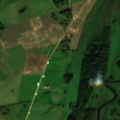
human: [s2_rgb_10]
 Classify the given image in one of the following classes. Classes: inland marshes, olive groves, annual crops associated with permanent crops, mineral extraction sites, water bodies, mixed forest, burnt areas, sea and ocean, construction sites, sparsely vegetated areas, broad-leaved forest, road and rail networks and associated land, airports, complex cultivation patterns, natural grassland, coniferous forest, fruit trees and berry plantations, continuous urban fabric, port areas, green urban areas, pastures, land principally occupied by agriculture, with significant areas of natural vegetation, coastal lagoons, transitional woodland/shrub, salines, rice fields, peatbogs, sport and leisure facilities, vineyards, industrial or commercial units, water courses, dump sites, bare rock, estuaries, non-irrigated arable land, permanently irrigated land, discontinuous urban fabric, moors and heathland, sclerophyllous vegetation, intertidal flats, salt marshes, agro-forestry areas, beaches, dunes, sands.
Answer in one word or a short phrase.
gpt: non-irrigated arable land, pastures, land principally occupied by agriculture, with significant areas of natural vegetation